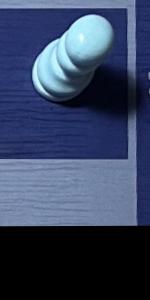
Label: Empty